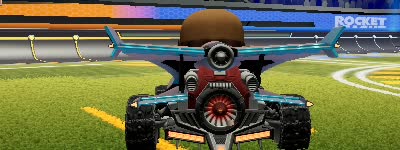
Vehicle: aftershock